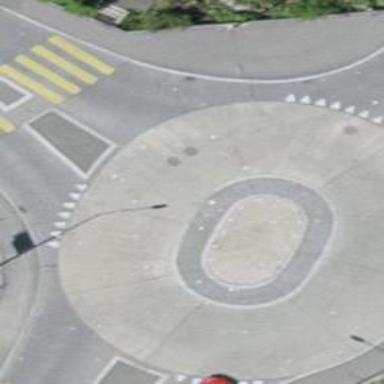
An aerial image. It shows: Primary highway intersecting roundabout.